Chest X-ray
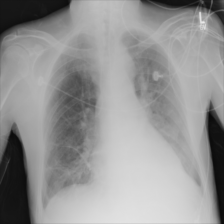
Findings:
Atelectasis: negative
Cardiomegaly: negative
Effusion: negative
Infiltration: positive
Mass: negative
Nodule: negative
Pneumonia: negative
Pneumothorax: negative
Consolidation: negative
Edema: negative
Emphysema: negative
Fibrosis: negative
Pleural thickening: negative
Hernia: negative